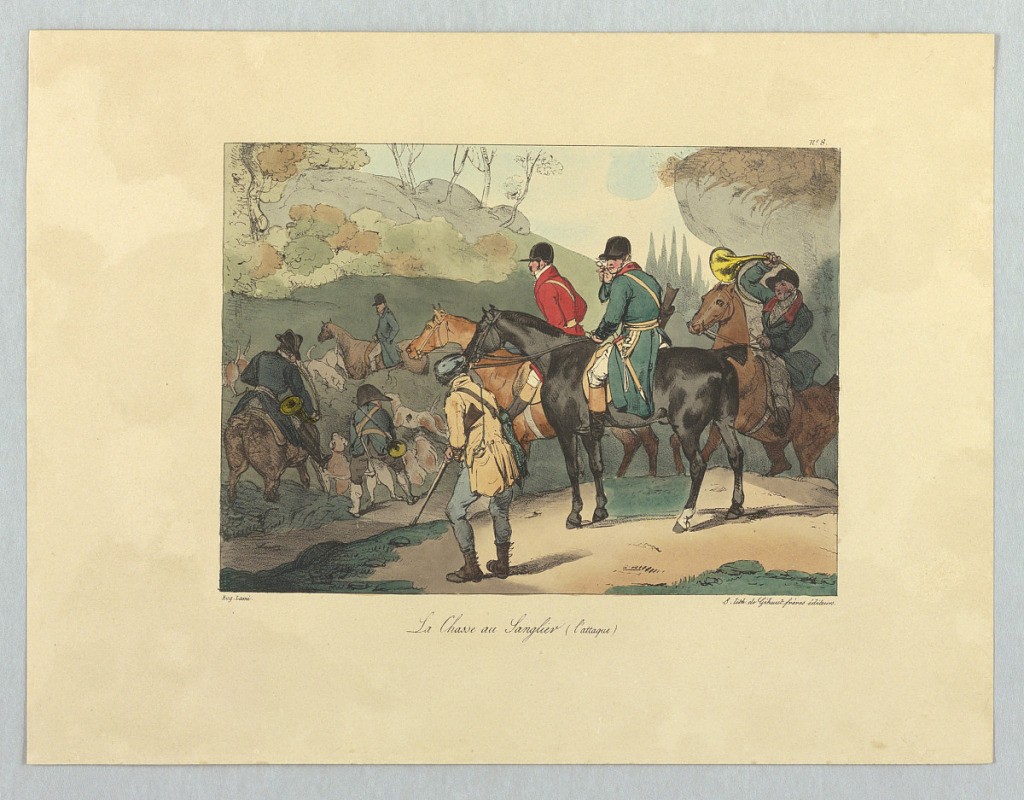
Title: La Chasse au Sauglier (l'attaque)
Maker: Gihaut Frères, French, 1815 - 1871
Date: ca. 1830
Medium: Lithograph, brush and watercolor on paper
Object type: Print
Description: Hunting party in a valley; the dogs closing together, below left. Title and artists' names below.